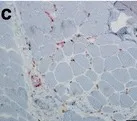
CD163/CD4 immunostaining highlights several CD4 T-cells (red) in the perivascular and endomysial space with associated macrophages (brown).
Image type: pathology (immunostaining)